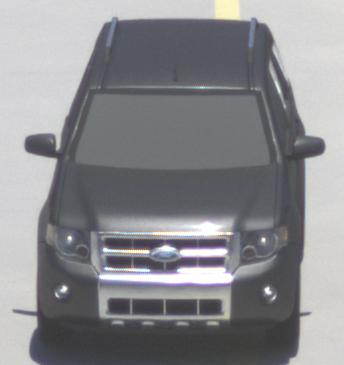
Make: Ford
Model: Escape Hybrid
Detailed model: -
Model produced from: 2004
Model produced until: 2012
Doors: 5
Color: gray
Road condition: dry road
Daytime: midday
Contrast: high contrast